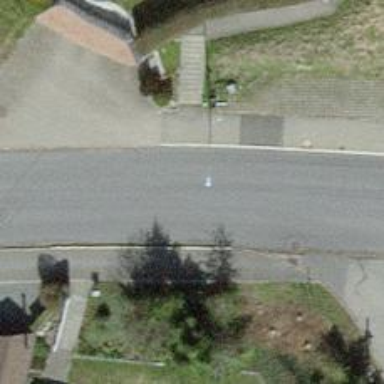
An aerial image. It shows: Set of concrete steps.